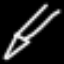
Label: pencil